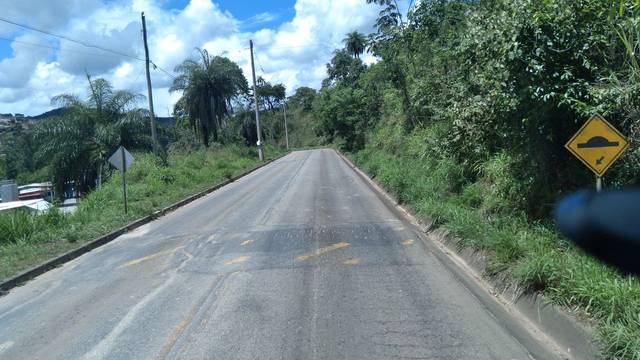
Region: Brazil
Coordinates: -19.874, -43.858